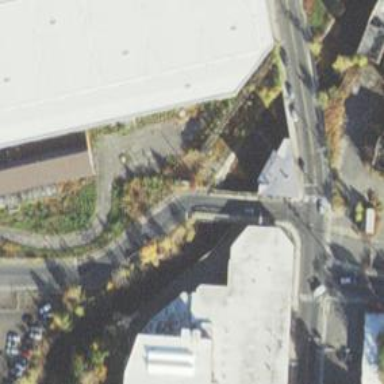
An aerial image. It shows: Secondary road with bridge.